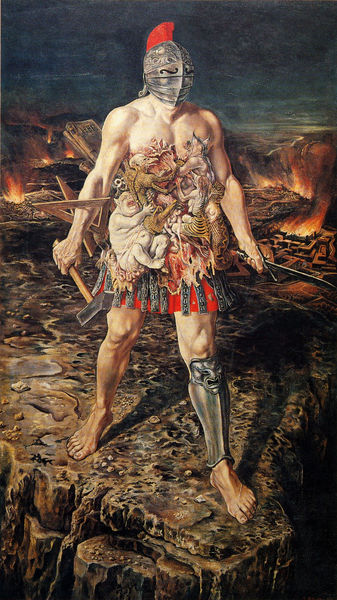
Titel: Blinde Macht
Künstler: Rudolf Schlichter
Standort: Berlin
Institution: Berlinische Galerie
Schlagwörter: blau, dunkel, felsen, feuer, fuß, himmel, kampf, kämpfer, körper, lendenschurz, mann, nackt, schatten, wasser, weiß, landschaft, braun, grau, hell, hintergrund, licht, nacht, schwarz, rot, tiere, mensch, erde, rauch, figur, schulter, schultern, fels, brand, lanze, muskeln, surrealismus, brennen, abgrund, dali, barfuß, schwert, soldat, helm, dämon, rüstung, rom, harnisch, hammer, apokalypse, hölle, wesen, krieger, seelen, schiene, ungeheuer, dämonen, monster, nero, geodreieck, barfu, kineschützer, nakct, pentagramm, schienbeinschoner, schlund, weltuntergang